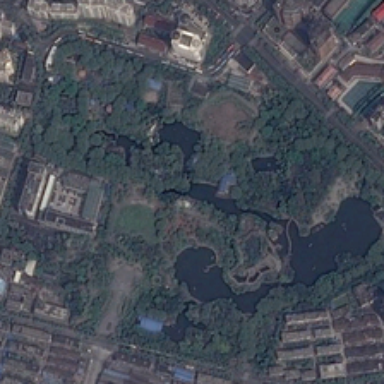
The park is located in the middle of the residential area .